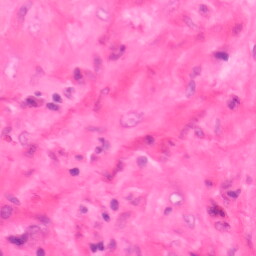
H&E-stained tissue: Colon